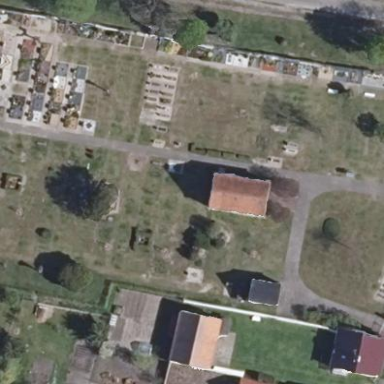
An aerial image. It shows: Cemetery.